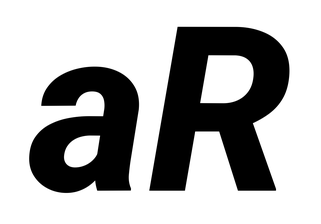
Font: Roboto-Italic_ExtraBold_Italic